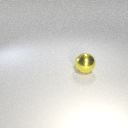
large yellow metal sphere